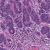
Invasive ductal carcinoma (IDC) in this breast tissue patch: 1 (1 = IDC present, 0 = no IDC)